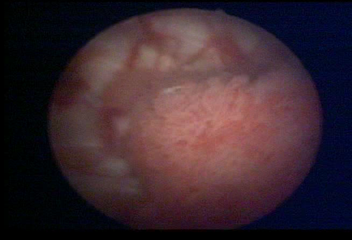
Modality: WLC
Class: Malignant
Subclass: HighGradePapillary
Lesion: L1
Stage: T1
Morphology: Papillary
Bladder cancer association: Yes
Annotated structures: Tumor